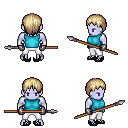
a pixel art fantasy rpg character, male body template, dark elf, purple skin, teal sleeveless shirt, white pants, white blonde plain hairstyle, metal gloves, ghillies, spear, four views (front, back, left, right), 2x2 character sprite sheet, small pixel art, hard edges, no anti-aliasing